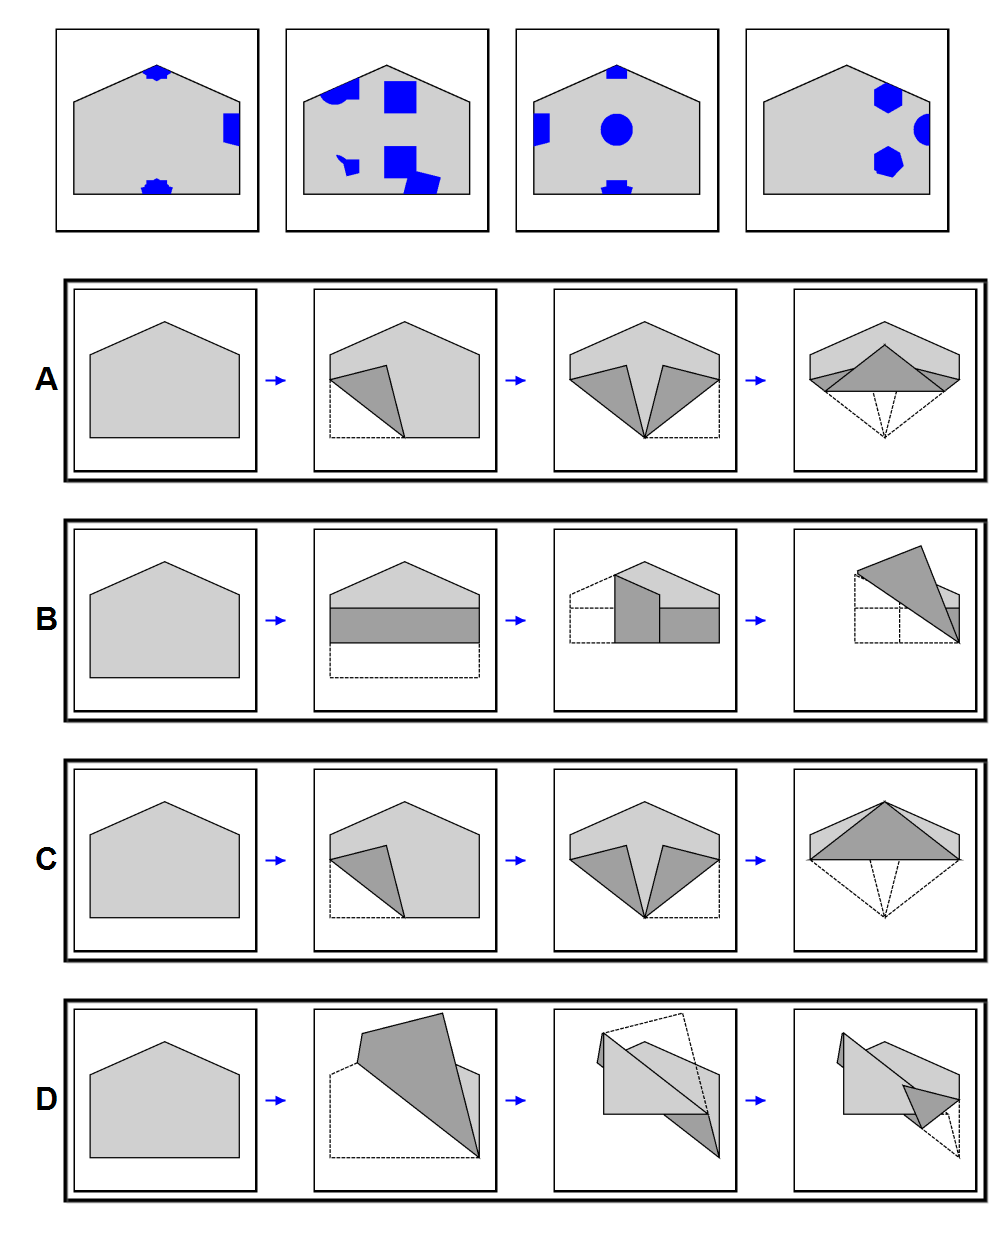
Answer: C